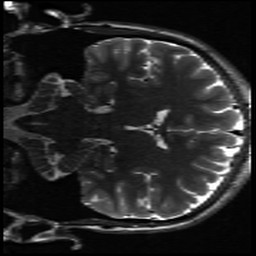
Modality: inplaneT2
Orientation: coronal